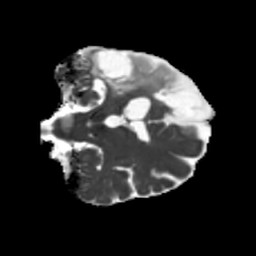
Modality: MD
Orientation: coronal
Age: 46
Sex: male
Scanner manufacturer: siemens
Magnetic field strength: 3 T
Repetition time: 5.25 s
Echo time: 0.08 s